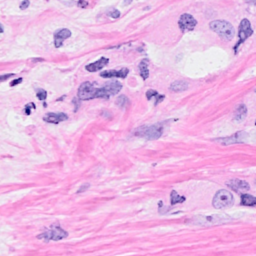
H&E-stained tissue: Breast